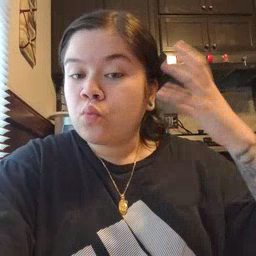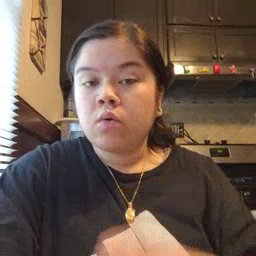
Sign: radio